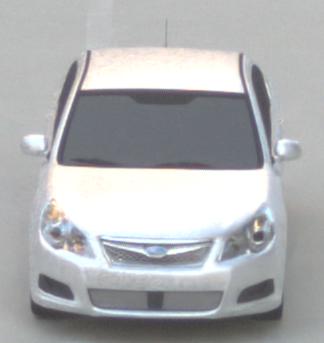
Make: Subaru
Model: Legacy 2.0R
Detailed model: Legacy (IV) Limousine
Model produced from: 2007/09
Model produced until: 2008/10
Doors: 4
Color: white
Road condition: dry road
Daytime: sunrise or sunset
Contrast: low contrast